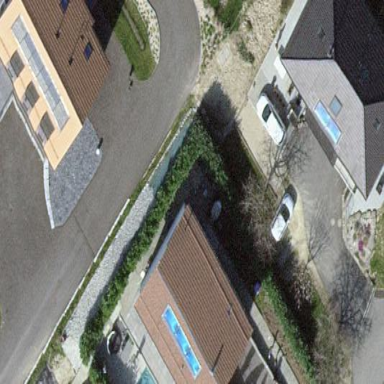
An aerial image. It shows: Simple and straightforward house.